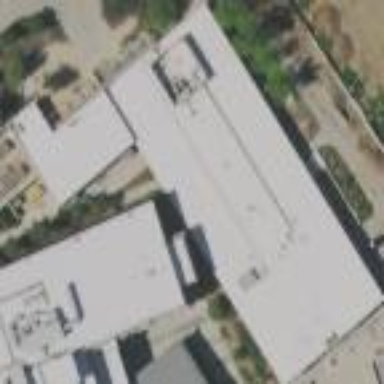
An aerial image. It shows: School building.